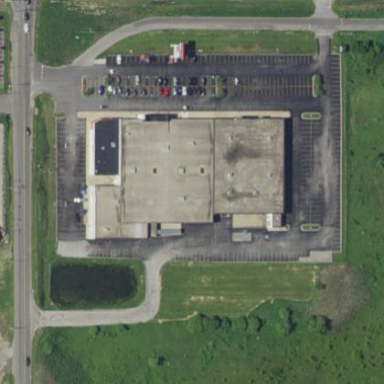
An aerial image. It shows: Retail building.